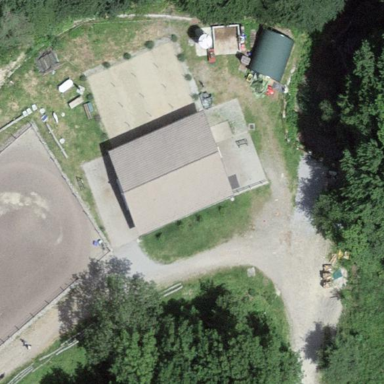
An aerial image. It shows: Stable building.